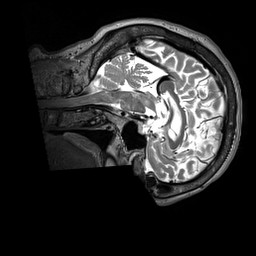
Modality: T2w
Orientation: sagittal
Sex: female
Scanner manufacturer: siemens
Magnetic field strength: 3 T
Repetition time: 3.2 s
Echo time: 0.409 s